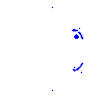
Particle: proton